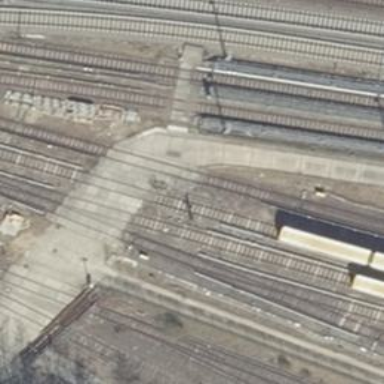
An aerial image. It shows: Electrified rail service yard.